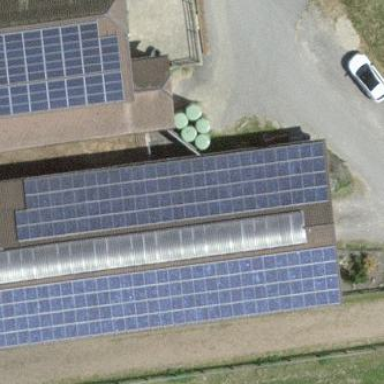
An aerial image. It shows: Solar power generator using photovoltaic method with solar photovoltaic panel types.